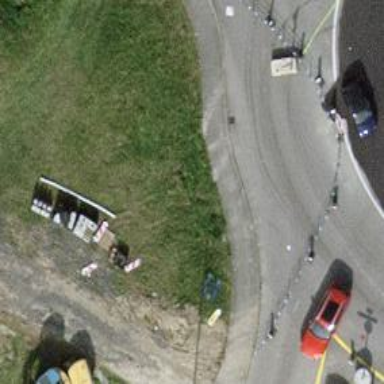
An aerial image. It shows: Marked footway crossing with visible markings.